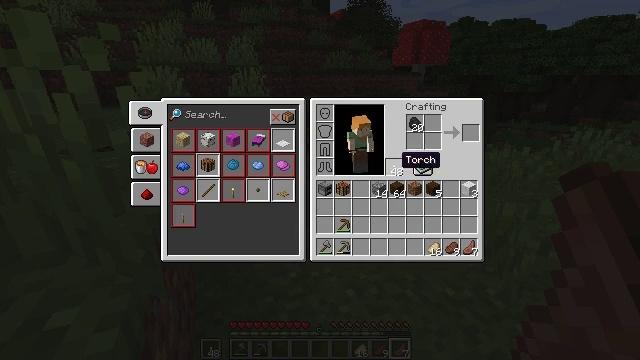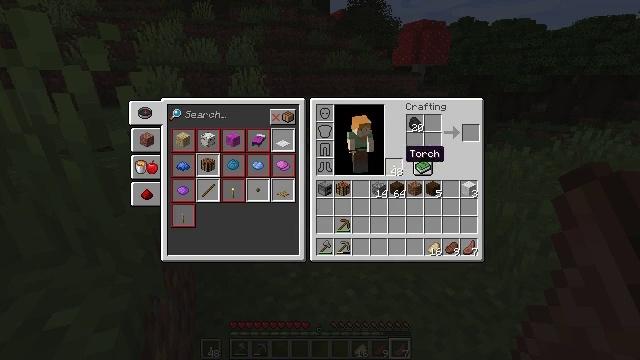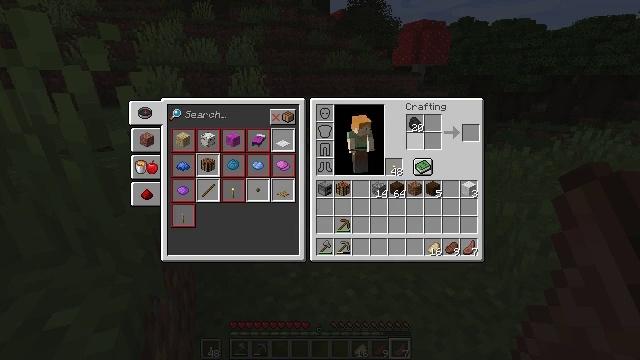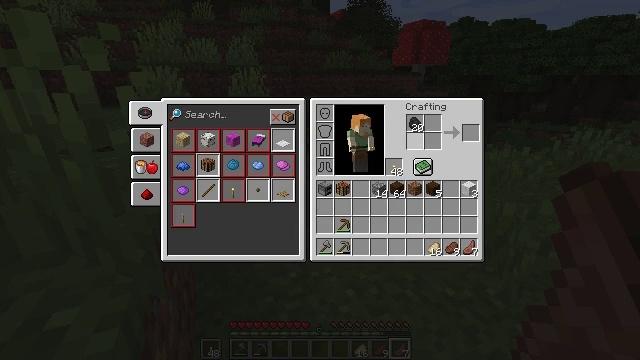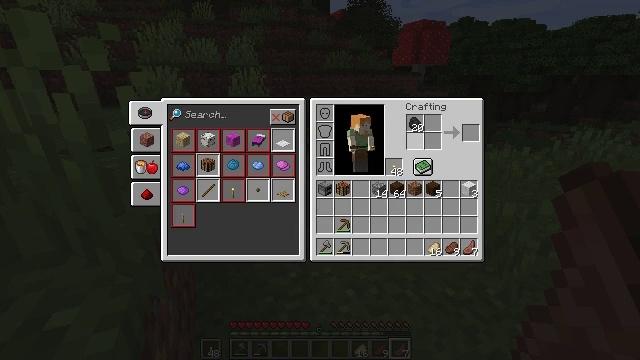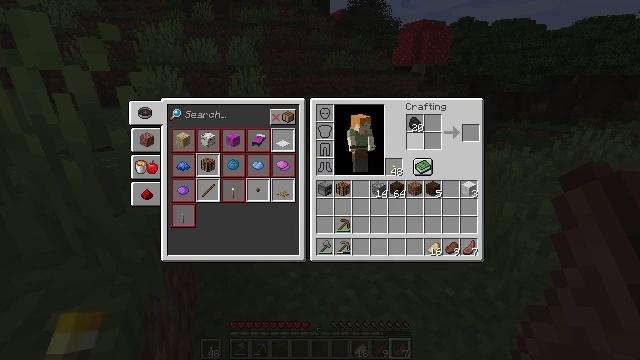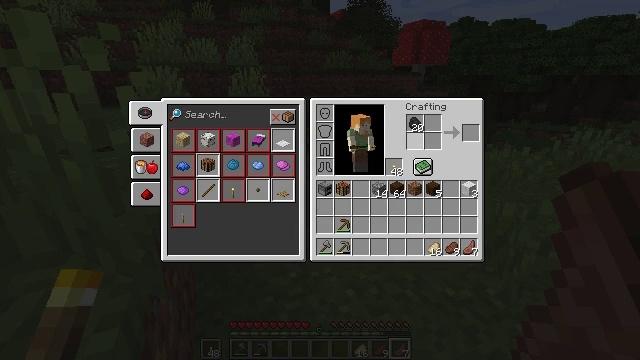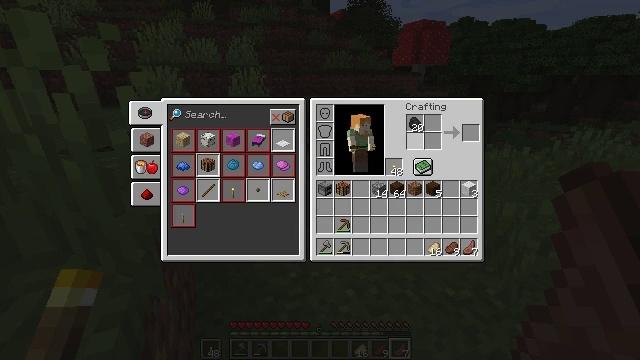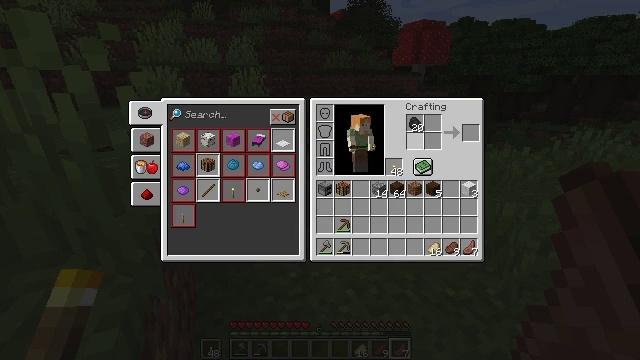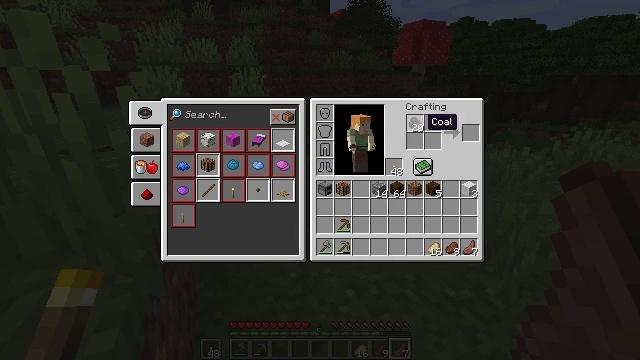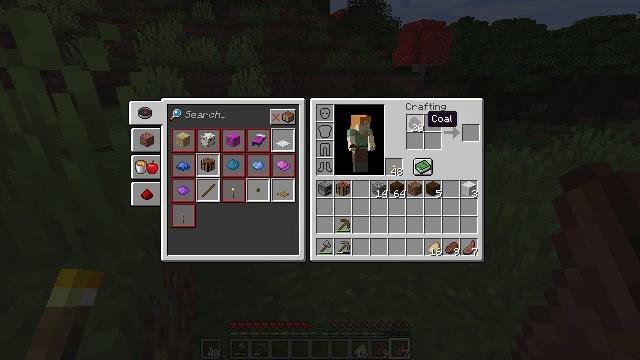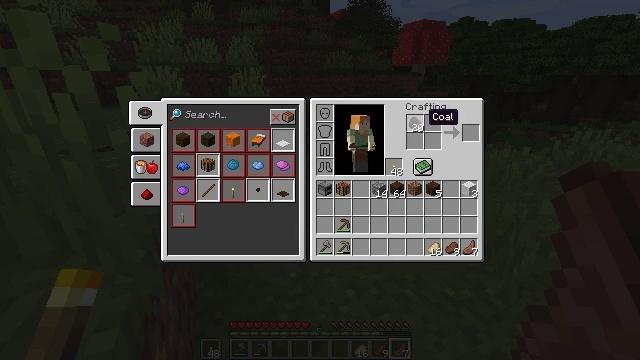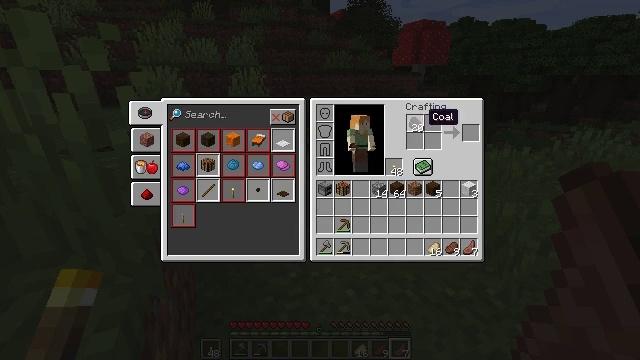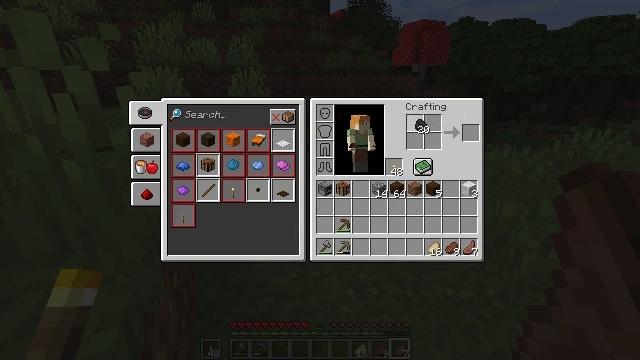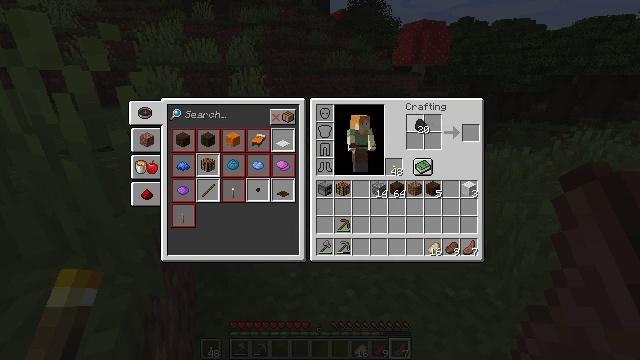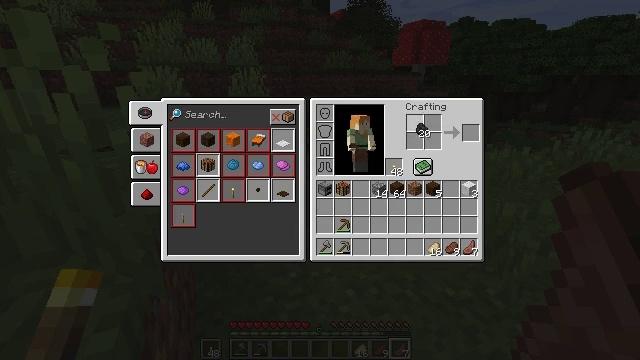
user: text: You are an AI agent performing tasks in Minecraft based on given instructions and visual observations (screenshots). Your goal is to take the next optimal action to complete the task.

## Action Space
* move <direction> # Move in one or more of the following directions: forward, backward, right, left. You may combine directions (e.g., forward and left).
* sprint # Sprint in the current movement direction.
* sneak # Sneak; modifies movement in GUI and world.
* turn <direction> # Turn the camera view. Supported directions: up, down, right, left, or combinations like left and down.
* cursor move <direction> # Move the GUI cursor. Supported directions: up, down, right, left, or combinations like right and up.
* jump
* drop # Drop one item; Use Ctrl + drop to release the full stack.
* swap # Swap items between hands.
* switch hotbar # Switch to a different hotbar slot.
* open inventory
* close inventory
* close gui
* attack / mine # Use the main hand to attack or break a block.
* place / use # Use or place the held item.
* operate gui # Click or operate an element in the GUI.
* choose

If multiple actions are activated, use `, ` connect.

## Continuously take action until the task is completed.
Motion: motion action
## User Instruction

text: Mine the azure bluet flower.
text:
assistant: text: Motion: no_op
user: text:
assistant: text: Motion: cursor move right and up
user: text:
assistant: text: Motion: no_op
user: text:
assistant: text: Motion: no_op
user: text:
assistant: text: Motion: no_op
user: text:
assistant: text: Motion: no_op
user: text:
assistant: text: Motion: no_op
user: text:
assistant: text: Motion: no_op
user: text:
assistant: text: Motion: no_op
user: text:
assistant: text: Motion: no_op
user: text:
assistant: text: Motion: no_op
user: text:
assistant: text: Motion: no_op
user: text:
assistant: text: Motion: operate gui
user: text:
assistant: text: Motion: operate gui
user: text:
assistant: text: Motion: no_op
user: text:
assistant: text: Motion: cursor move right and down
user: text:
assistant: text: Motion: cursor move down
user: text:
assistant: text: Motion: cursor move down
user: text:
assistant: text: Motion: no_op
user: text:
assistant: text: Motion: no_op
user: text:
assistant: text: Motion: no_op
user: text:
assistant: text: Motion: no_op
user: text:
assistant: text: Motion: no_op
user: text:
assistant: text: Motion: no_op
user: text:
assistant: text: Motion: no_op
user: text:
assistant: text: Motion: no_op
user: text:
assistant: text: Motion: no_op
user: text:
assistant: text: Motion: operate gui
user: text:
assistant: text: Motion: operate gui
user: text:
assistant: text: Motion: operate gui